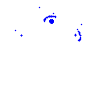
Particle: kaon